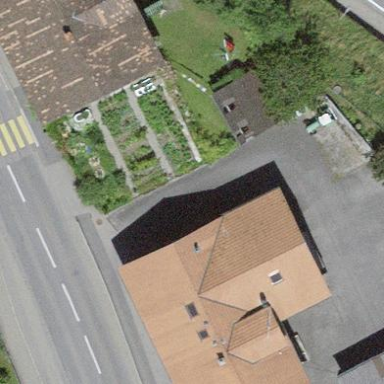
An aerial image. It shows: Residential building.